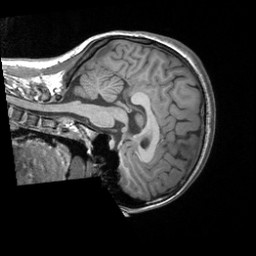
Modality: T1w
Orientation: sagittal
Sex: female
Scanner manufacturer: siemens
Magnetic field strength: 3 T
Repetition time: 1.9 s
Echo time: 0.00252 s